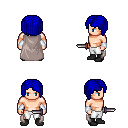
a pixel art fantasy rpg character, male body template, human, light skin, gray cape, white pants, blue pageboy hairstyle, white cloth bracers, black shoes, dagger, four views (front, back, left, right), 2x2 character sprite sheet, small pixel art, hard edges, no anti-aliasing